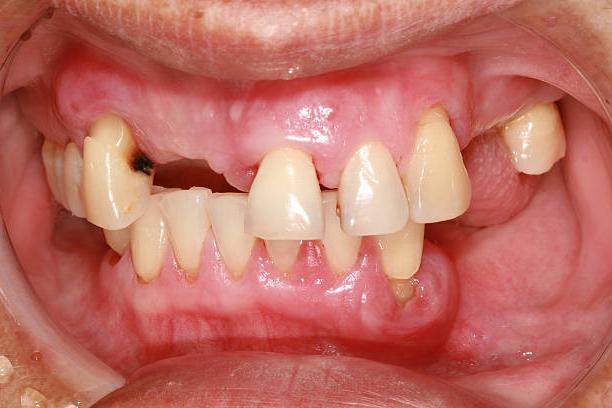
Condition: hypodontia